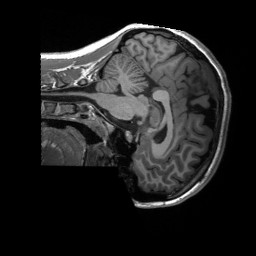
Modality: T1w
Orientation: sagittal
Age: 16
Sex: female
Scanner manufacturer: siemens
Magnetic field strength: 3 T
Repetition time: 2.3 s
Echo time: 0.00232 s